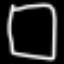
Label: square